Interaction volume radius: 10 \u00c5
Interaction volume height: 45 \u00c5
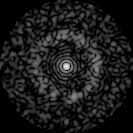
Disorder parameter: 0.8329